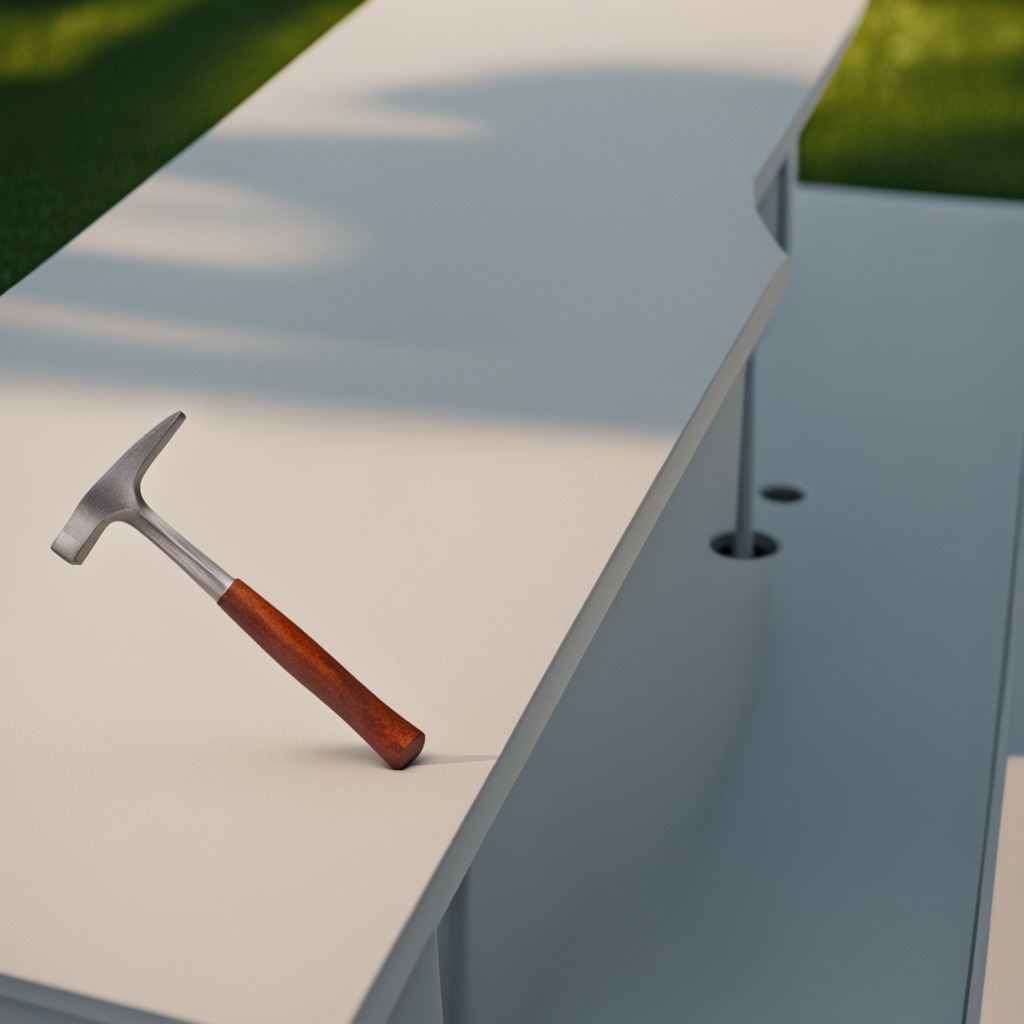
A hammer lying on the textured surface of the table.